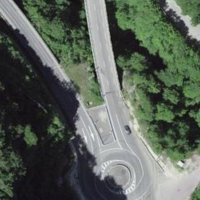
EUNIS habitat code: 57
Species observed at this site:
Aruncus dioicus
Lathyrus vernus